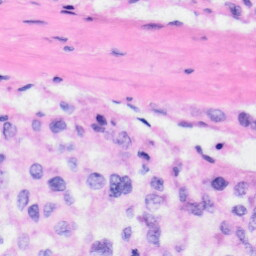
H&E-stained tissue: Liver